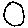
Label: moon